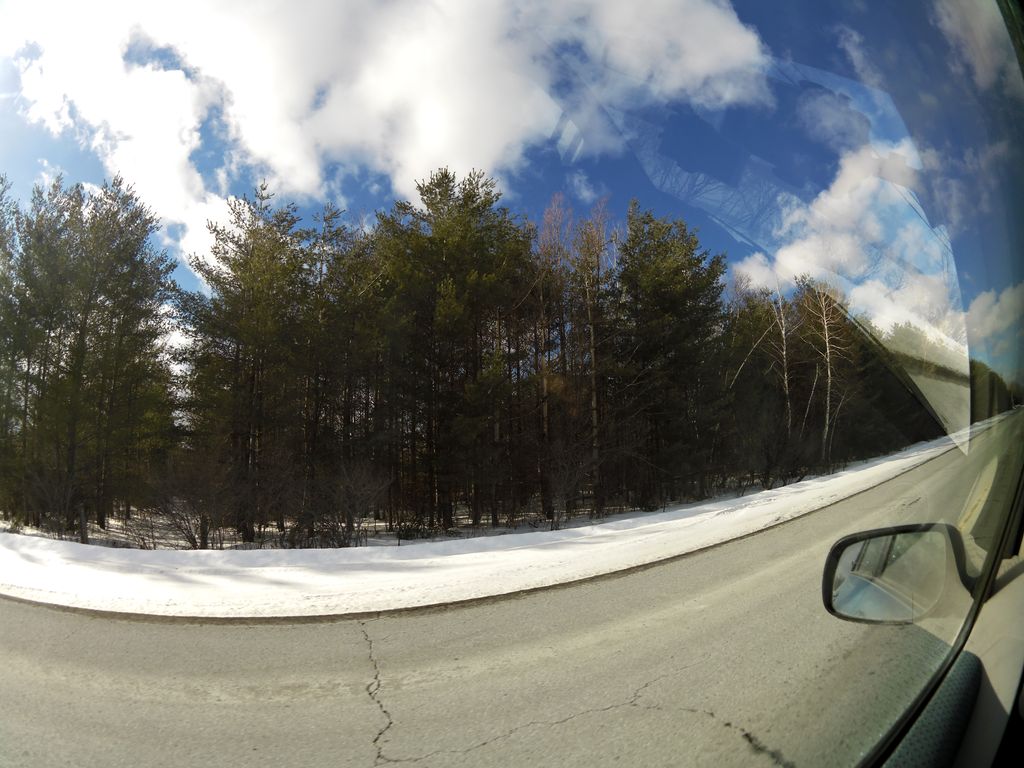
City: ottawa-gatineau